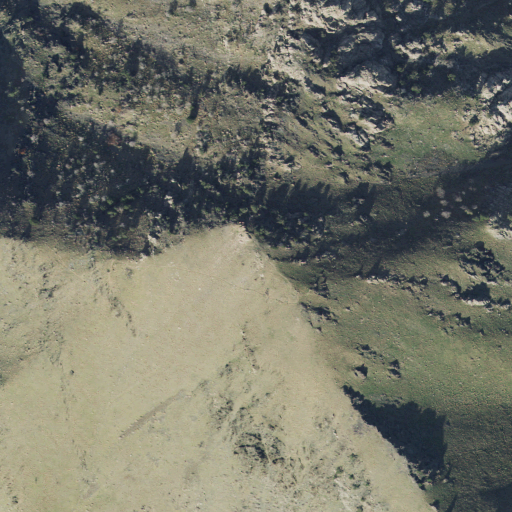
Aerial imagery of mountain in Utah named Frary Peak containing grassland, shrub, and evergreen forest